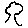
Label: tree